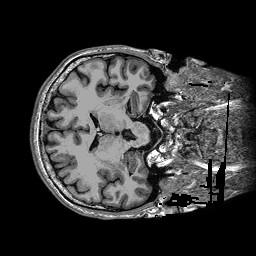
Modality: T1w
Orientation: axial
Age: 32
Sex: male